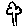
Label: tree